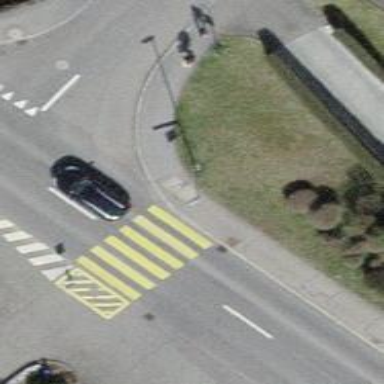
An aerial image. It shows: Footway with zebra crossing.